Question: i'm writing a qt app that should use right to left layout but there is a problem with displaying strings that include space,digits and letters in and . for example when i write it shows as and of course date times shown as instead of
how can i fix this?
screenshot:

thank you
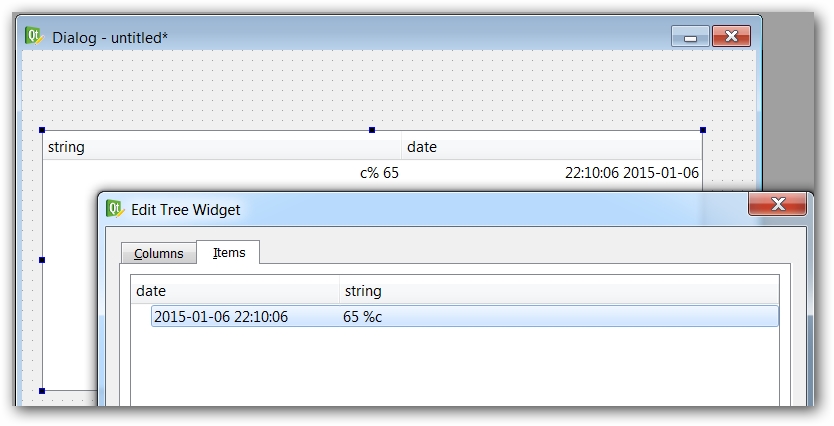
Answer: When you use rtl layout all children assume that your writing language is also rtl.
Digits are universal so they are treated depending on this setting.
When you use ltr characters (Latin for example) this gives this "funny" side effect (it is even more funny when you edit this text, cursor will jump to different position when moved by arrows).
One way to fix it is add Unicode <URL> characters where it is needed.
IMO it would be better do not use this feature (rtl layout) if your language is ltr. Let locale setting do this magic.
Can you explain how and why did you used "rtl layout"? What did you tried to achieve that you have decided ti change text direction?